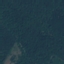
Land use / land cover class: Forest